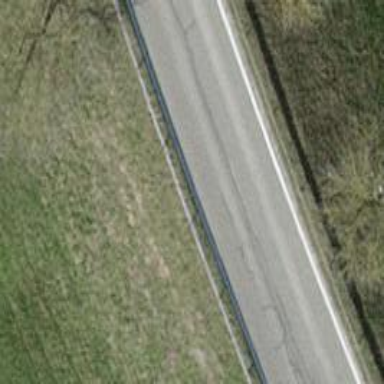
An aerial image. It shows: Tertiary road with asphalt surface.